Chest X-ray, AP view. Patient: 56 years old, sex M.
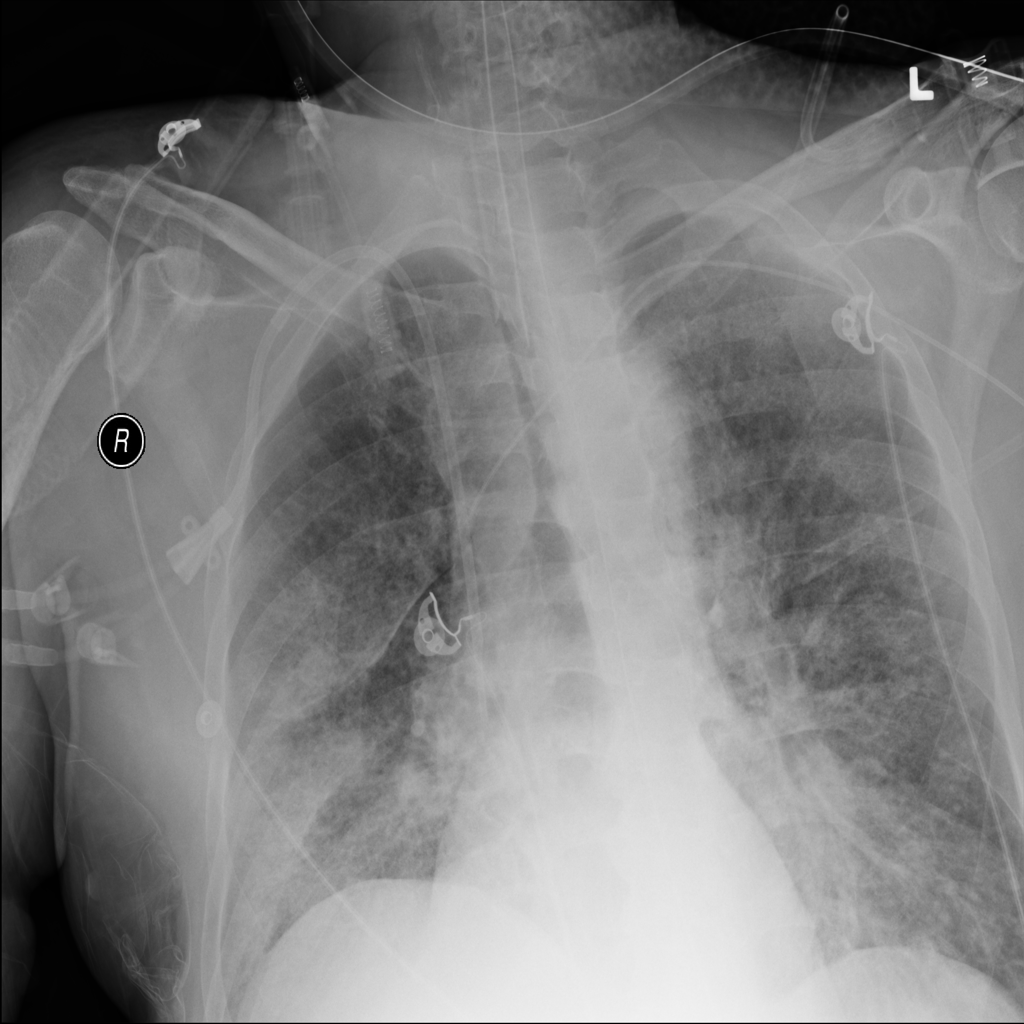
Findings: No Finding